I will show an image sequence of human cooking. I have annotated the images with numbered circles. Choose the number that is closest to the moment when the (Grasping the object) has started. You are a five-time world champion in this game. Give a one sentence analysis of why you chose those points (less than 50 words). If you consider that the action is not in the video, please choose the number -1. Provide your answer at the end in a json file of this format: {"points": []}
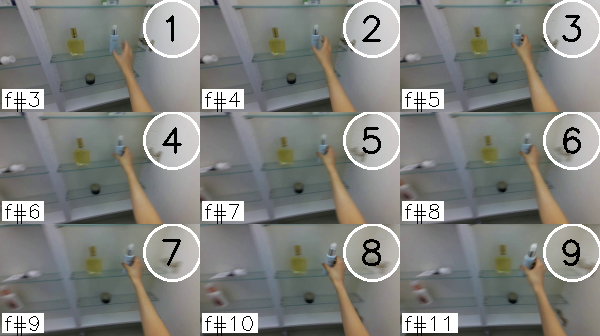
Frame 5 shows the clearest moment of hand-object contact.
{"points": [5]}